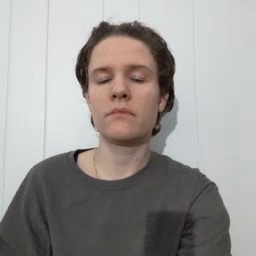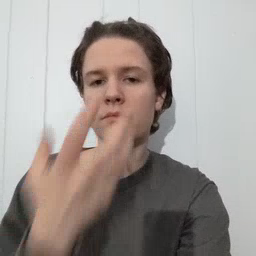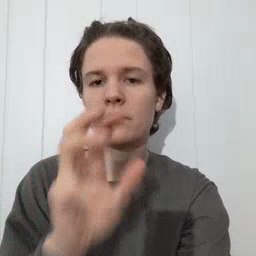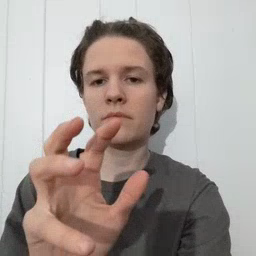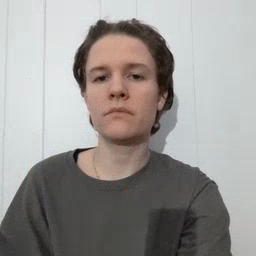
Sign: hot